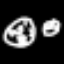
Label: clock